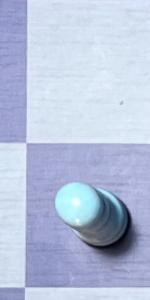
Label: Pawn_White